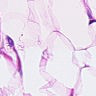
Metastatic tissue present: no